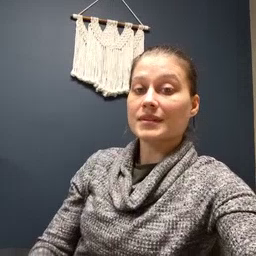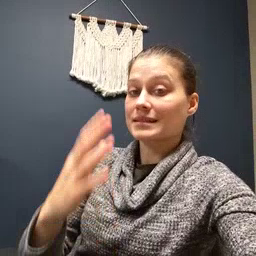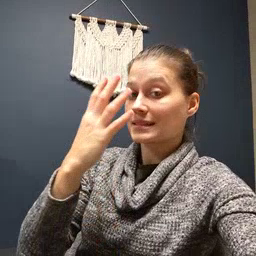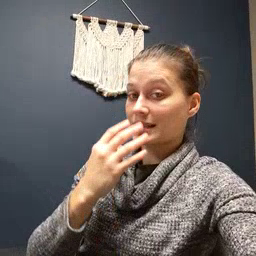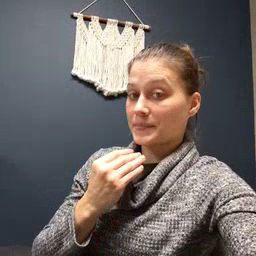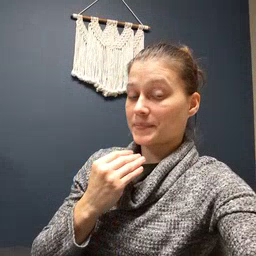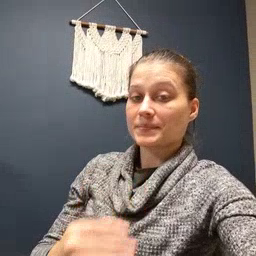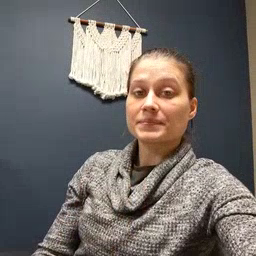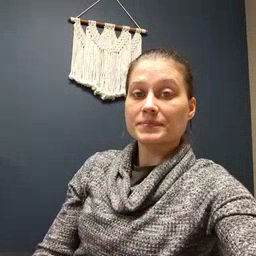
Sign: sleep